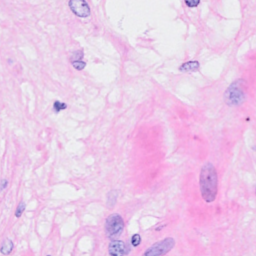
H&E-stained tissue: Breast